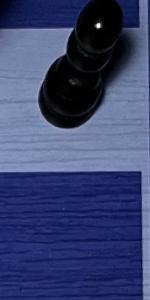
Label: Empty